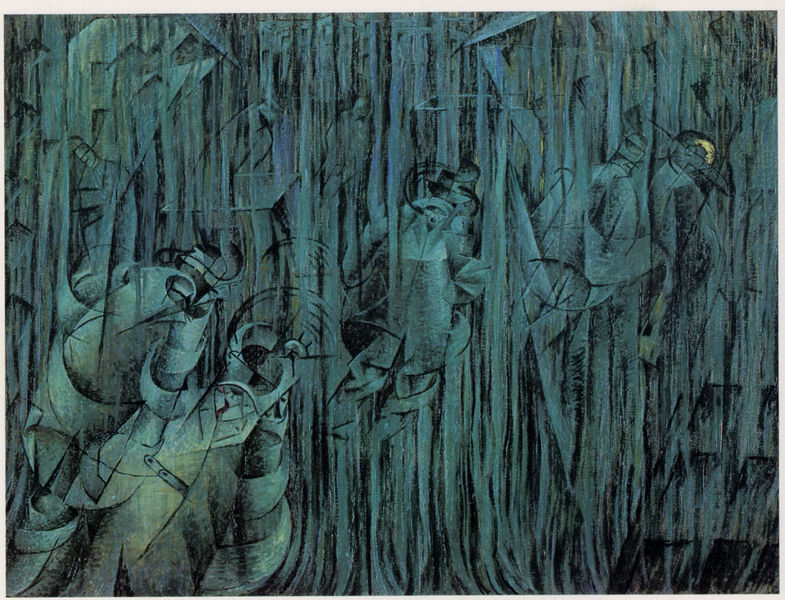
Titel: Quelli che restano - Stati d'animo II
Künstler: Umberto Boccioni
Standort: New York (New York)
Institution: The Museum of Modern Art
Schlagwörter: blau, blätter, dunkel, felsen, gemälde, kopf, körper, mann, schatten, weiß, dreieck, gelb, grün, kubismus, menschen, ocker, bewegung, braun, bunt, grau, hell, hut, hüte, licht, männer, rücken, schwarz, türkis, beige, expressionismus, herren, malerei, muster, anzug, arme, kragen, mensch, rahmen, spitze, signatur, vorhang, öl, feld, felder, schilf, pastos, figur, mantel, spitzen, blatt, pflanzen, theater, kontrast, wald, bauern, kreis, oval, rund, hellblau, welle, wellen, papier, ecke, moderne, laufen, abstrakt, farben, fels, fläche, flächen, modern, farbe, formen, graphik, monochrom, linien, arbeiter, figuren, querformat, soldaten, duktus, dunkelblau, spitz, spielen, krawatte, finster, streifen, ölfarbe, ölfarben, striche, regen, bögen, kante, spiel, futurismus, suchen, untergrund, algen, linie, form, druck, holzstich, radierung, stich, kreise, wirr, leinwand, wässrig, farbauftrag, senkrecht, ecken, quadrate, geometrisch, quader, blaugrün, picasso, dickicht, maisfeld, versteck, balu, fernglas, kupferstich, dreiecke, gegenstand, kanten, spirale, geometrie, quadrat, viereck, vierecke, facette, klee, kuben, expression, rundungen, labyrinth, raster, kandinsky, gegenstände, suche, kubus, parzellierung, senkrechte, ätzradierung, facetten, vertikal, mischtechnik, abstraktheit, miro, facettierung, ernten, assoziation, gelbstich, mintgrün, boccioni, linine, assoziativ, rung, monoton, sicheln, schaben, schaber, kunus, abstrakter, suchspiel, fl#chen, halbabstrakt, büroalltag, schwarz b